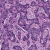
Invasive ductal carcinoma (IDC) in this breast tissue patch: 1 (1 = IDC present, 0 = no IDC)